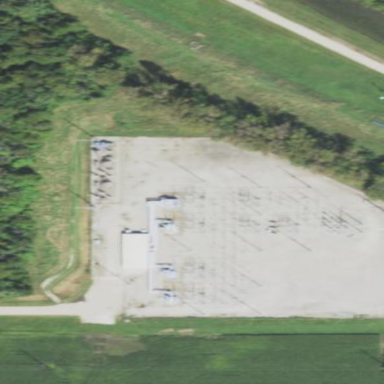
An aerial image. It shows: Fenced power substation at the transmission level.